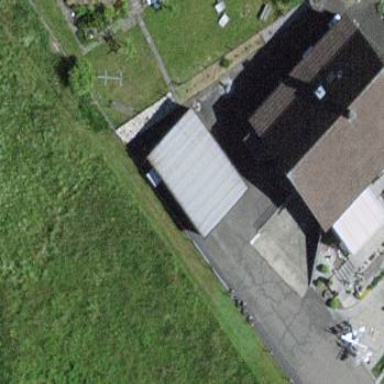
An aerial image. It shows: View of roof of building.